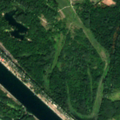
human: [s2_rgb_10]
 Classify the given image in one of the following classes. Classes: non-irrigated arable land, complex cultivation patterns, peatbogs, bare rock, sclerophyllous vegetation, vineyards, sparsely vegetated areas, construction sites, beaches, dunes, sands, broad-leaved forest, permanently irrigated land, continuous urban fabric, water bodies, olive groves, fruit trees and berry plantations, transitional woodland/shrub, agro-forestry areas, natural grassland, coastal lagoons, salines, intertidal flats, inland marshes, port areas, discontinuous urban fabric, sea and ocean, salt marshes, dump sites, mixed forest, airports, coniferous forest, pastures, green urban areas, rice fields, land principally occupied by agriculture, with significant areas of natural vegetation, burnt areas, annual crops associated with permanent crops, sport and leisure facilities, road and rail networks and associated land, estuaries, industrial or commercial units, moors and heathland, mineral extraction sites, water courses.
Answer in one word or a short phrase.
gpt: discontinuous urban fabric, green urban areas, land principally occupied by agriculture, with significant areas of natural vegetation, broad-leaved forest, transitional woodland/shrub, water bodies